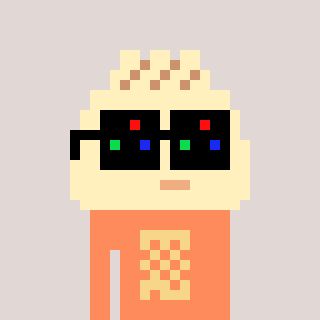
a pixel art character with square black sunglasses, a porkbao-shaped head and a peachy-colored body on a warm background